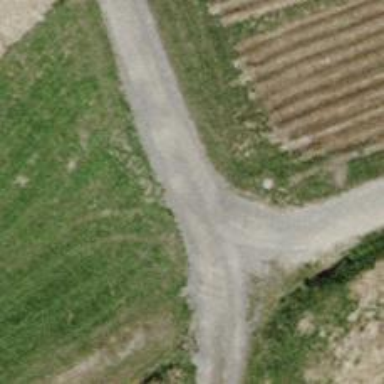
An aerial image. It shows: Track with compacted grade3 surface.